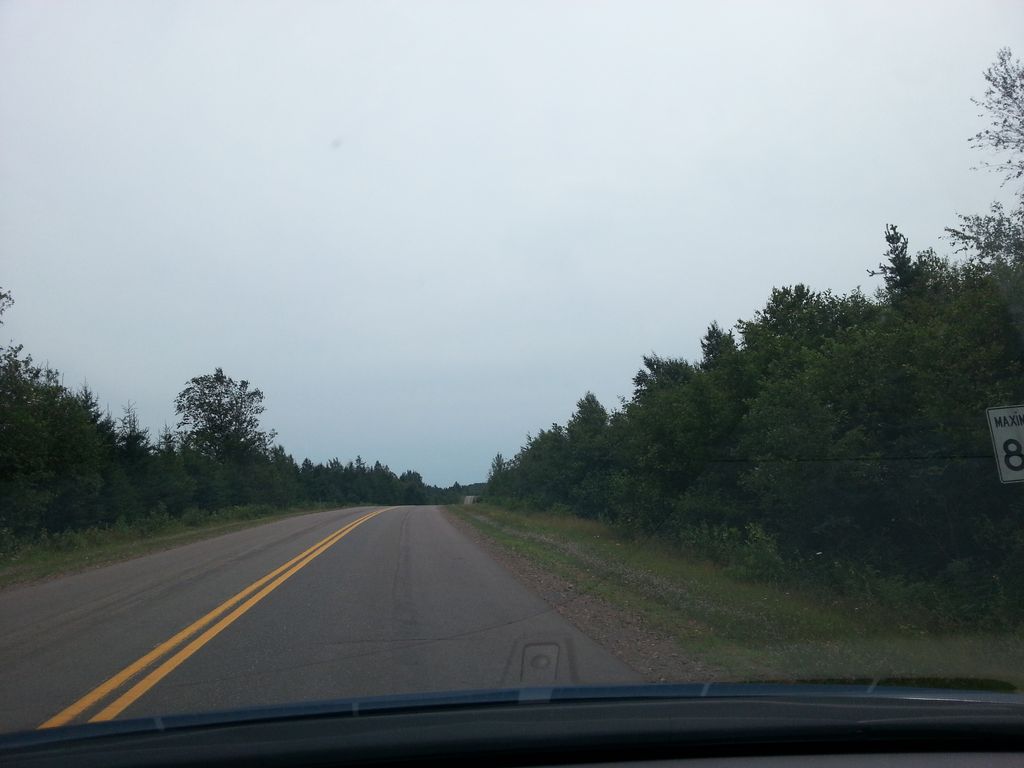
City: charlottetown